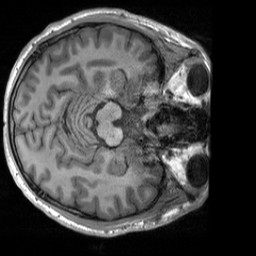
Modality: T1w
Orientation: axial
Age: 26
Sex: male
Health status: healthy
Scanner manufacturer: siemens
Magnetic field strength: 3 T
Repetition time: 2 s
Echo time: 0.00232 s